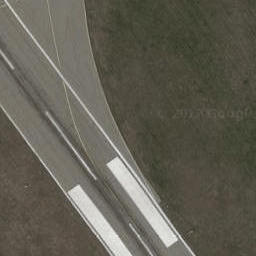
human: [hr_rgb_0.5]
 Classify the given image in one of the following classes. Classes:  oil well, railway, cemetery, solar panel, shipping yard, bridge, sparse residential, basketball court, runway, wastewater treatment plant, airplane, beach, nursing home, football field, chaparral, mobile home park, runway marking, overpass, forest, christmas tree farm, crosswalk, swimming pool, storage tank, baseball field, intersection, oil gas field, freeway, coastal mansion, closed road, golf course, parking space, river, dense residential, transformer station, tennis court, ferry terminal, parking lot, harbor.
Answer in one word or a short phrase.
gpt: runway